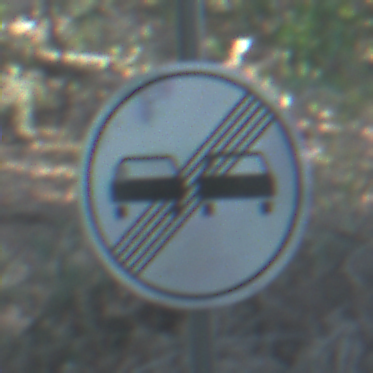
Verkehrszeichen: EndeUeberholverbot
Umgebung: Outdoor, Nature
Tageszeit: MorningAfternoon
Wetter: Clear
Licht: Natural
Jahreszeit: NotSpecified
Kontrast: LowContrast